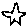
Label: star